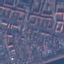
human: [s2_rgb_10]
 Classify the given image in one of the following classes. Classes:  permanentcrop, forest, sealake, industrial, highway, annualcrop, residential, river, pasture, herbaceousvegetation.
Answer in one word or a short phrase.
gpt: Residential